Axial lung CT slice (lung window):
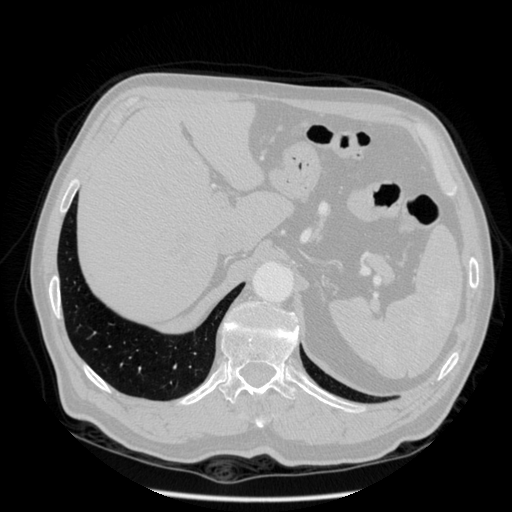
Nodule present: no